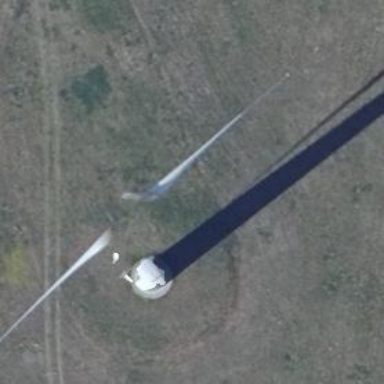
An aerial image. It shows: Wind power generator employing wind turbines.